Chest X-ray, PA view. Patient: 65 years old, sex F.
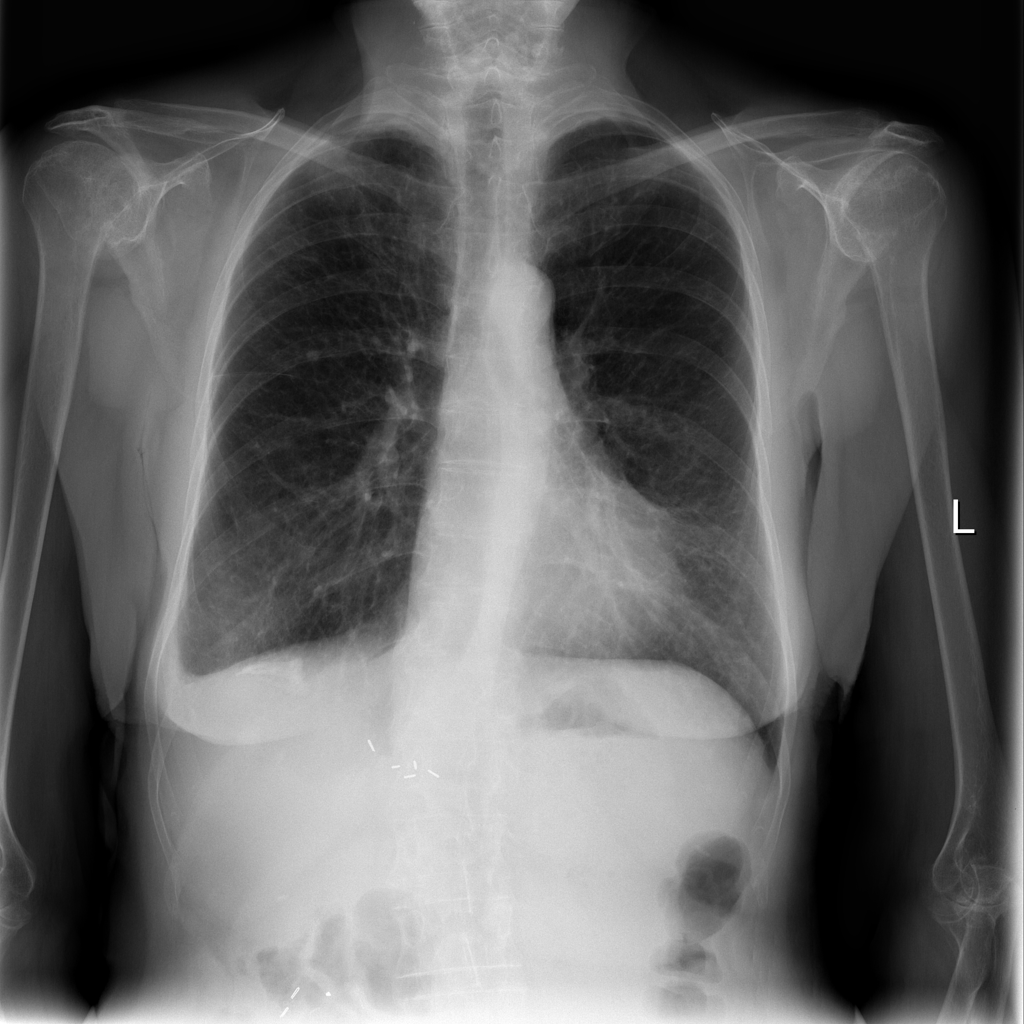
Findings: Pleural_Thickening